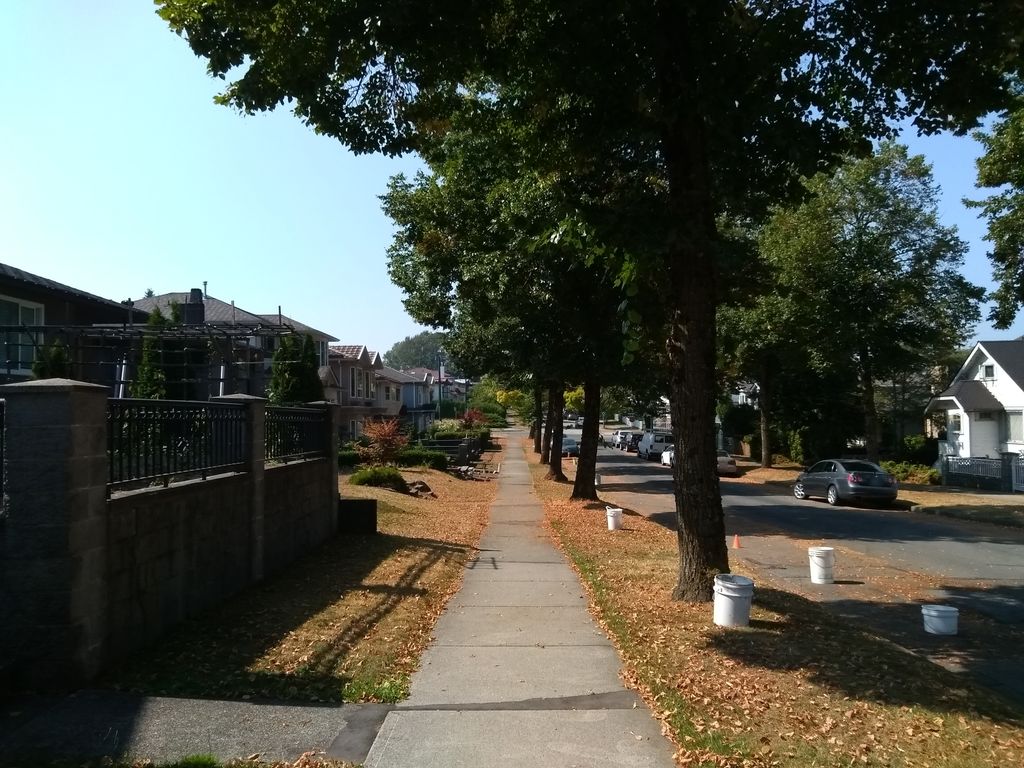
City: vancouver